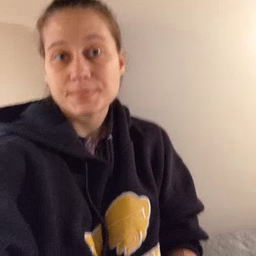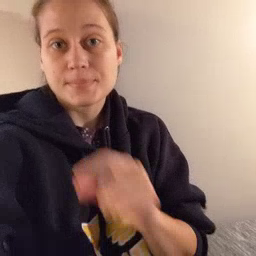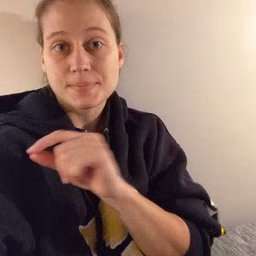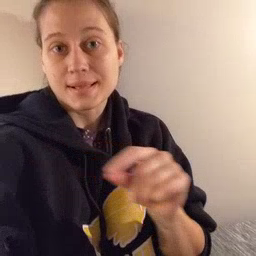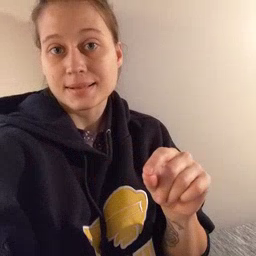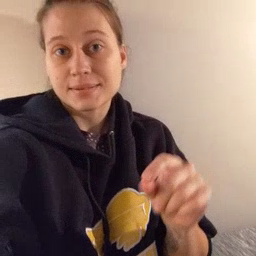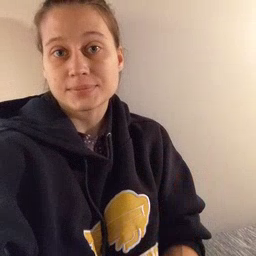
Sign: pen